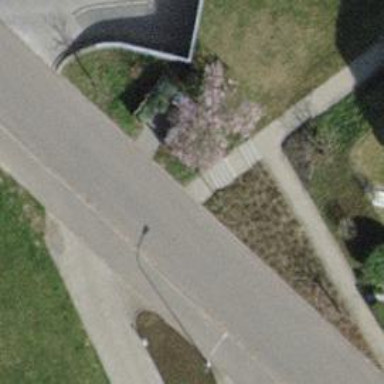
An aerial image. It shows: Set of concrete steps.